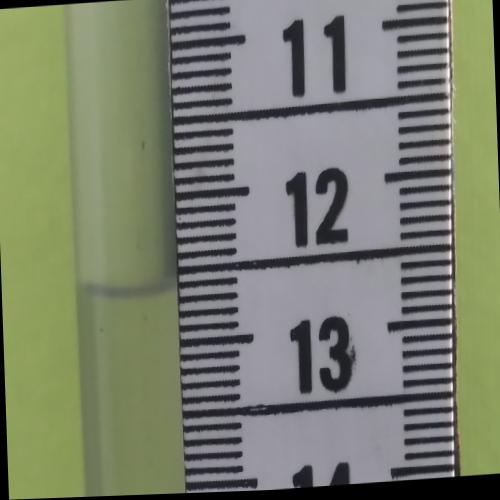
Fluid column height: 12.6 cm